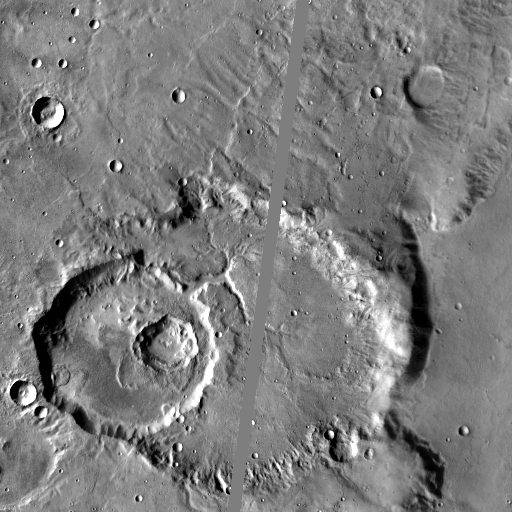
Crater classes present: Background, Other, Buried, Secondary